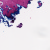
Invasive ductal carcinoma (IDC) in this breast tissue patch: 0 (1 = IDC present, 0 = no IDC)